九年级 · 度量几何学
已知 $\triangle A B C$ 中, $A B=10, A C=2 \sqrt{7}, \angle B=30^{\circ}$, 则 $B C=$
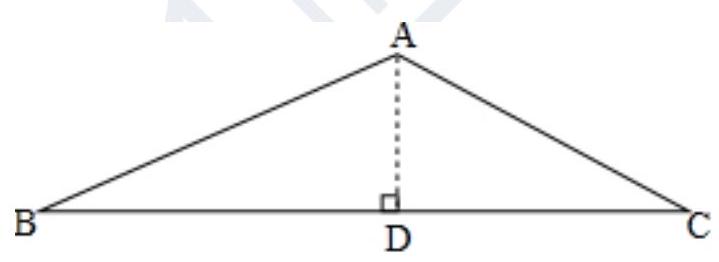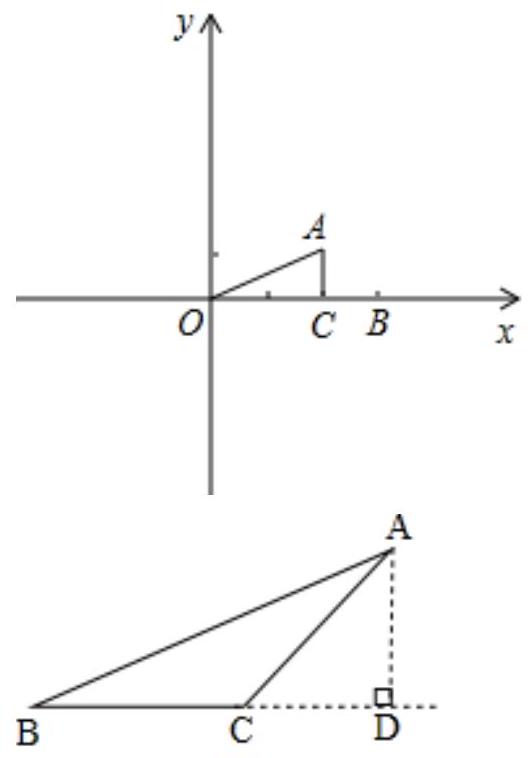
答案: $6 \sqrt{3}$ 或 $4 \sqrt{3}$
解析: 作 $A D \perp B C$ 交 $B C$ (或 $B C$ 延长线)于点 $D$,

(1)如图 1, 当 $A B 、 A C$ 位于 $A D$ 异侧时,

图 1

在Rt $\triangle A B D$ 中, $\because \angle B=30^{\circ}, A B=10$,

$\therefore A D=A B \sin B=5, B D=A B \cos B=5 \sqrt{3}$,

在Rt $\triangle A C D$ 中, $\because A C=2 \sqrt{7}$,

$\therefore C D=\sqrt{A C^{2}-A D^{2}}=\sqrt{(2 \sqrt{7})^{2}-5^{2}}=\sqrt{3}$,
则 $B C=B D+C D=6 \sqrt{3}$;

(2)如图 2, 当 $A B 、 A C$ 在 $A D$ 的同侧时,

图 2

由 (1)知, $B D=5 \sqrt{3}, C D=\sqrt{3}$,

则 $B C=B D-C D=4 \sqrt{3}$,

综上, $B C=6 \sqrt{3}$ 或 $4 \sqrt{3}$,

故答案为 $6 \sqrt{3}$ 或 $4 \sqrt{3}$.